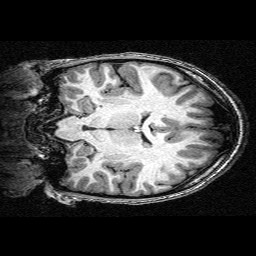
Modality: T1w
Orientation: coronal
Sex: male
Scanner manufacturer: siemens
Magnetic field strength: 3 T
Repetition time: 2.3 s
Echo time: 0.00336 s